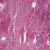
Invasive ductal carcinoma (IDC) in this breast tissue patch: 0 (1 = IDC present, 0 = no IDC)